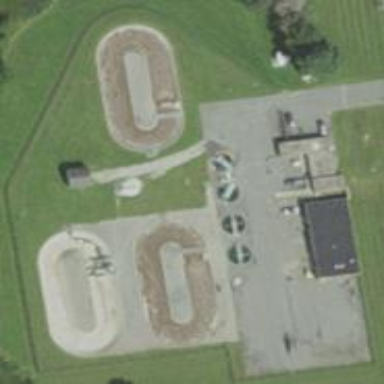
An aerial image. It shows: Wastewater plant.